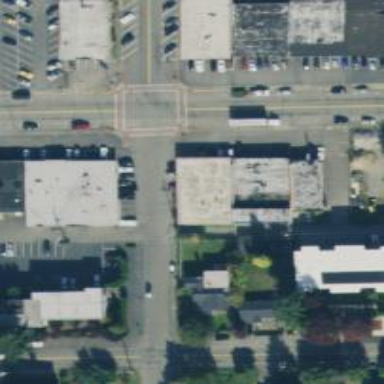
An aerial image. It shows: Marked road crossing.